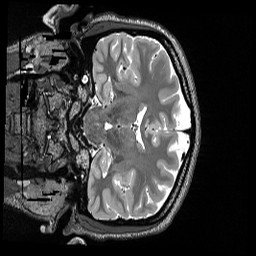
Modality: T2w
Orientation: coronal
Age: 20
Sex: female
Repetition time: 3.2 s
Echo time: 0.563 s